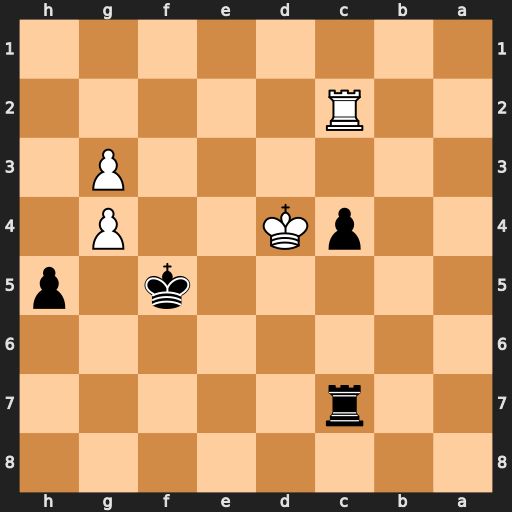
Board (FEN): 8/2r5/8/5k1p/2pK2P1/6P1/2R5/8
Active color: b
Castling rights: -
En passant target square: -
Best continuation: Kxg4 Rc3 Kh3 Ke5 Kg2 Kf4 Rg7 Rc2+ Kh3